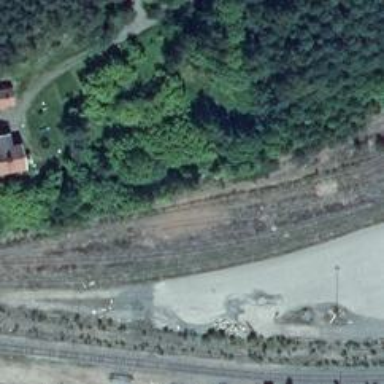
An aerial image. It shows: Abandoned railway.